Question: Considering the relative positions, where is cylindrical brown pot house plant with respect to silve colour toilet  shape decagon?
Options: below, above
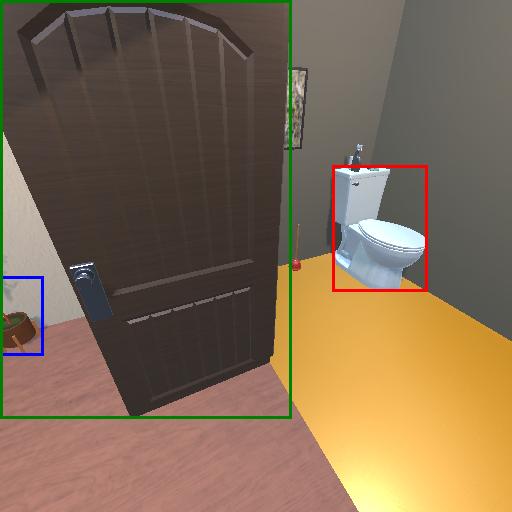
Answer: below